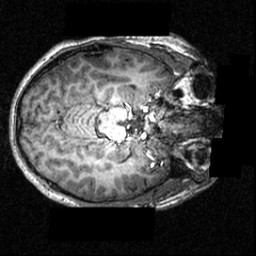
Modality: T1w
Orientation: axial
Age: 16
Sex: male
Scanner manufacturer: siemens
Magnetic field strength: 3.951 T
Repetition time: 1.5 s
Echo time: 0.00335 s